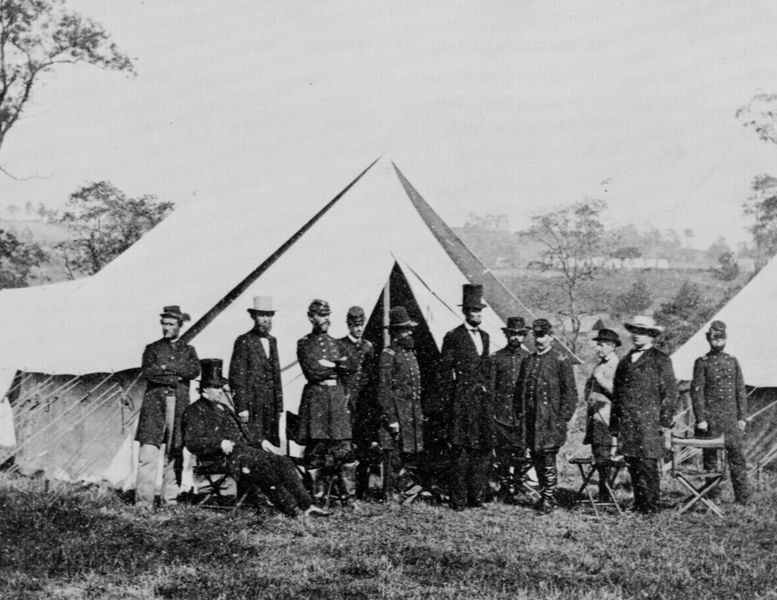
Titel: Ein Präsident besucht seinen General
Künstler: Mathew B. Brady
Schlagwörter: gruppe, himmel, mann, schatten, weiß, bäume, landschaft, sitzen, hell, hut, hüte, licht, männer, schwarz, stuhl, stühle, gras, rasen, wiese, zylinder, anzug, bart, bärte, mützen, schnurrbart, herr, feld, mantel, sitzend, stehend, zilinder, wald, sommer, sitze, heiß, afrika, amerika, hocker, krieg, seile, soldaten, frack, herrschaften, klappstuhl, knöpfe, gehrock, pfosten, foto, fotografie, photographie, eingang, schwarz-weiß, militär, uniform, uniformen, jacken, soldat, mäntel, treffen, lanschaft, general, usa, melonen, aufnahme, kolonie, schlachtfeld, zelt, zelte, uniformiert, lager, abraham, feldlager, safari, lincoln, expedition, klappstühle, abraham lincoln, nordstaaten, hoto, ldaten, großer man, grosser mann